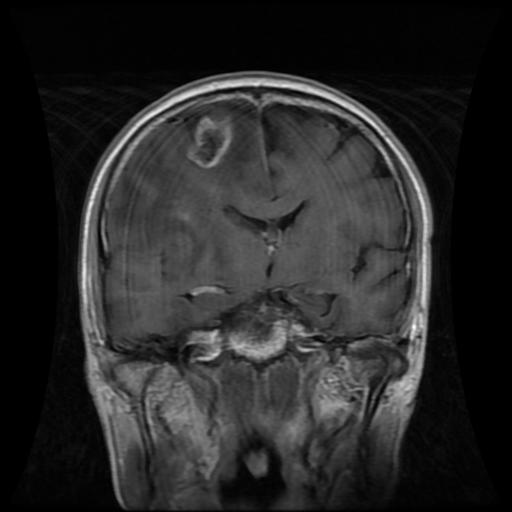
Label: glioma